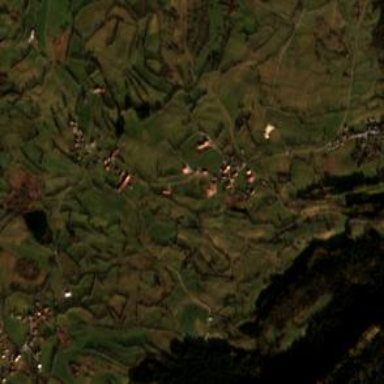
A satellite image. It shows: Village.